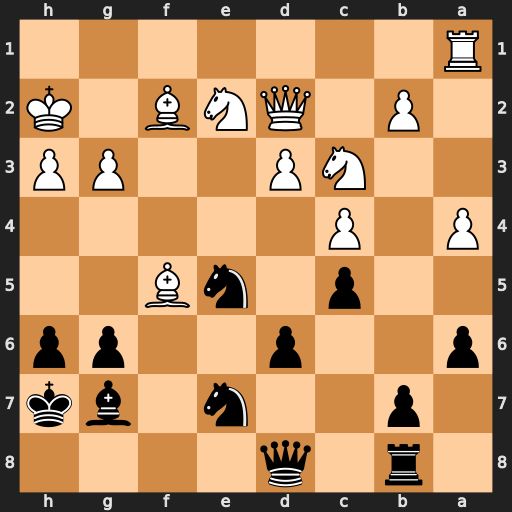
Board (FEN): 1r1q4/1p2n1bk/p2p2pp/2p1nB2/P1P5/2NP2PP/1P1QNB1K/R7
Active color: b
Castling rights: -
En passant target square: -
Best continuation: Nf3+ Kg2 Nxd2